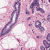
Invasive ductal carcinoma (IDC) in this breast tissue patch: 0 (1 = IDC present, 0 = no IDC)